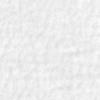
Label: no_change